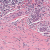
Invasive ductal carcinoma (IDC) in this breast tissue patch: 0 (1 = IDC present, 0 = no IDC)